Interaction volume radius: 5 \u00c5
Interaction volume height: 25 \u00c5
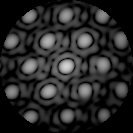
Disorder parameter: 0.1258